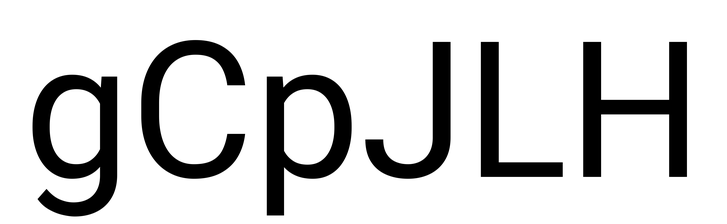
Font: Roboto_Regular